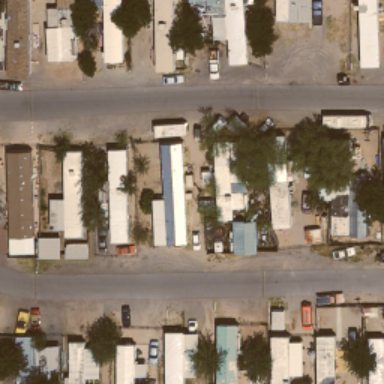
Many mobile homes arranged in lines in the mobile home park .